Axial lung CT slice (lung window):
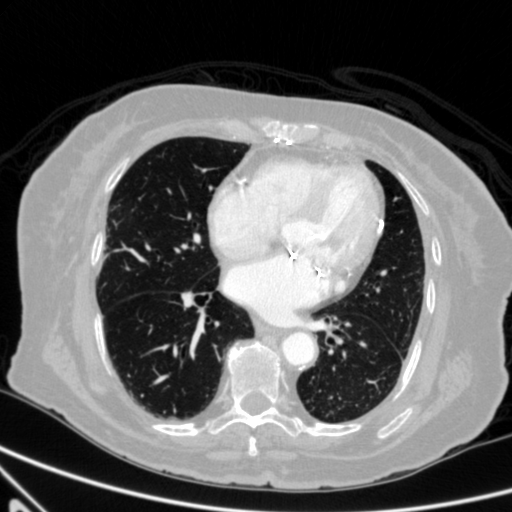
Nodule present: no